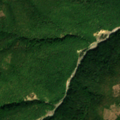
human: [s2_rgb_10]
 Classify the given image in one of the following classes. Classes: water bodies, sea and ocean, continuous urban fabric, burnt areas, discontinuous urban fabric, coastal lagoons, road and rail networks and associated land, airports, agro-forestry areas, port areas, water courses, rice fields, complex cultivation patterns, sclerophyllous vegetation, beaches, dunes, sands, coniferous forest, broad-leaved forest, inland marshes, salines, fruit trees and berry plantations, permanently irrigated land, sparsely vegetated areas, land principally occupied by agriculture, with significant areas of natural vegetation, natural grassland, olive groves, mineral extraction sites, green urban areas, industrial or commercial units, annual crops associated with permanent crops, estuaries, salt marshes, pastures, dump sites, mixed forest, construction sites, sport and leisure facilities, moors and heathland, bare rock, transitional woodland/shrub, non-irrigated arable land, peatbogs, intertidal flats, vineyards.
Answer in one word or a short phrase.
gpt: pastures, broad-leaved forest